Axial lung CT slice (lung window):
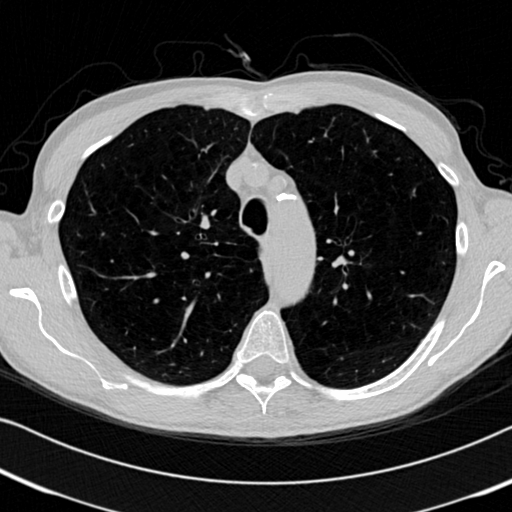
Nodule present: no